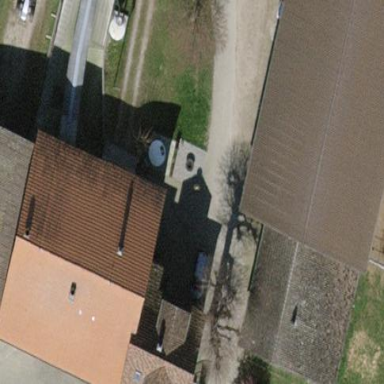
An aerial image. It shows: Farm building.